【题型】选择题　【知识点】平面几何　【难度】easy
如图, 正方形 $ABCD$ 中, $E$ 是 $CD$ 的中点, $P$ 是 $BC$ 边上的一点, 下列条件中, 不能推出 $\triangle ABP$ 与 $\triangle ECP$ 相似的是( )

A. $\angle APB = \angle EPC$
B. $\angle APE = 90^\circ$
C. $P$ 是 $BC$ 的中点
D. $BP: BC = 2:3$
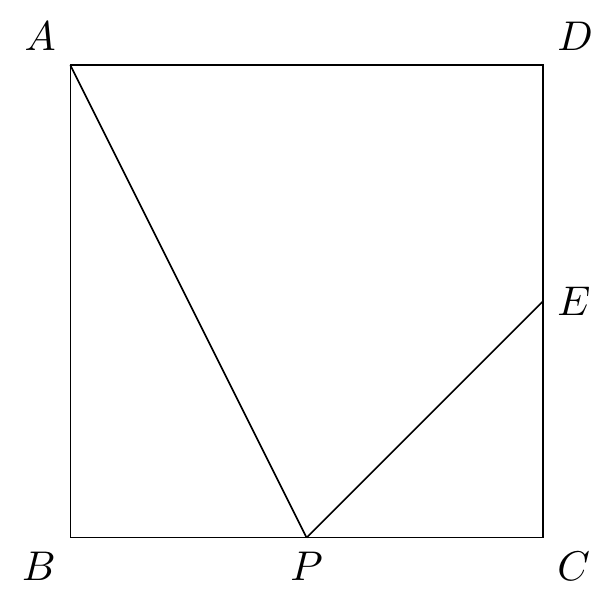
【解答】
解：A. $\angle APB = \angle EPC$, 根据正方形性质得到 $\angle B = \angle C$, 可以得到 $\triangle ABP \sim \triangle ECP$, 不合题意

B. $\angle APE = 90^\circ$, 根据正方形性质得到 $\angle B = \angle C$, 根据同角的余角相等, 得到 $\angle APB = \angle PEC$, 从而有 $\triangle ABP \sim \triangle PCE$, 不合题意

C. $P$ 是 $BC$ 的中点, 无法判断 $\triangle ABP$ 与 $\triangle ECP$ 相似, 符合题意

D. $BP: BC = 2:3$, 根据正方形性质得到 $AB: BP = EC: PC = 3:2$, 又 $\angle B = \angle C$, 则 $\triangle ABP \sim \triangle ECP$, 不合题意

故选：C